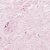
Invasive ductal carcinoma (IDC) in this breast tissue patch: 0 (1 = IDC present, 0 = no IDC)